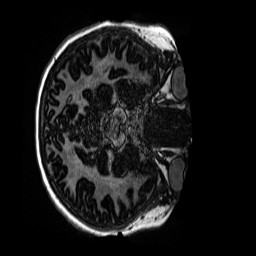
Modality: MP2RAGE
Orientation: axial
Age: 10
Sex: female
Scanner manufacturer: siemens
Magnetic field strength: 3 T
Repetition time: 4 s
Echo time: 0.00299 s